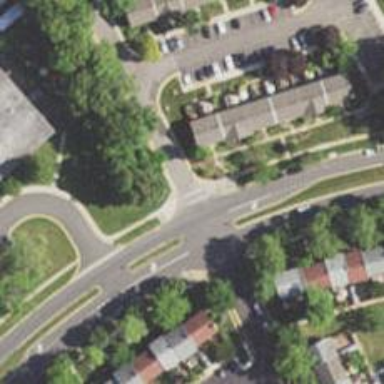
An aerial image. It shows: Asphalt footway with uncontrolled crossing. The crossing has lines markings.